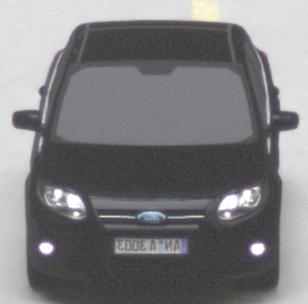
Make: Ford
Model: Focus 1.6 Ti-VCT
Detailed model: Focus (III)
Model produced from: 2011/09
Model produced until: 2014/09
Doors: 5
Color: black
Road condition: dry road
Daytime: midday
Contrast: medium contrast